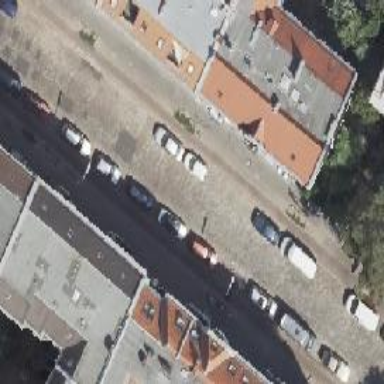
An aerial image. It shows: Asphalt surface in residential road area.